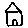
Label: house